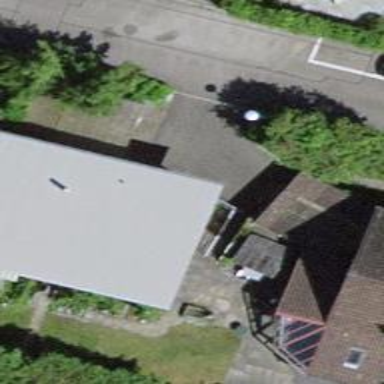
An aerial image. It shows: Detached building.